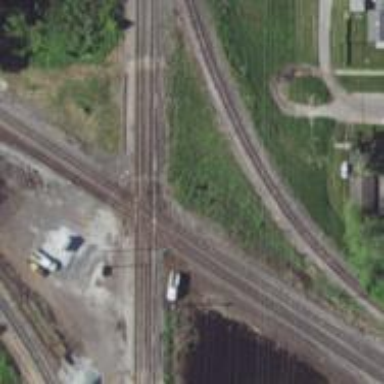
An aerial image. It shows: Railway crossing.